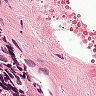
Metastatic tissue present: no